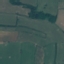
Land use / land cover: Pasture